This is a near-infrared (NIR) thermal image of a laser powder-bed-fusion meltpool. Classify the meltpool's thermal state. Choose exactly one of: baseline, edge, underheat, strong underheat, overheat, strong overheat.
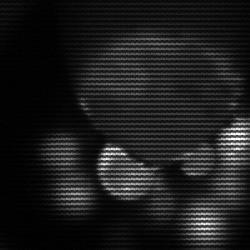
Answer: edge